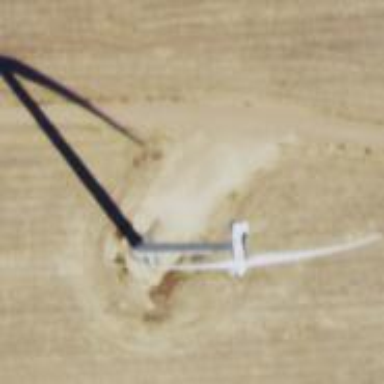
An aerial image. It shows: Wind generator with horizontal axis. The generator is wind turbine.